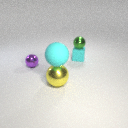
small purple metal sphere to the left of large yellow metal sphere